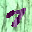
Label: 7